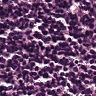
Metastatic tissue present: no